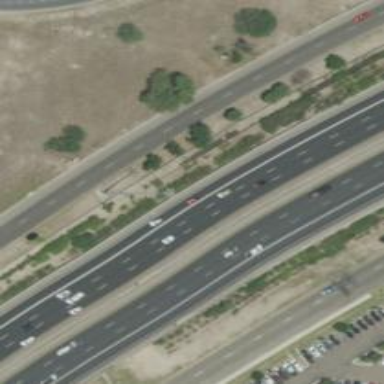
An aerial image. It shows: Motorway junction.